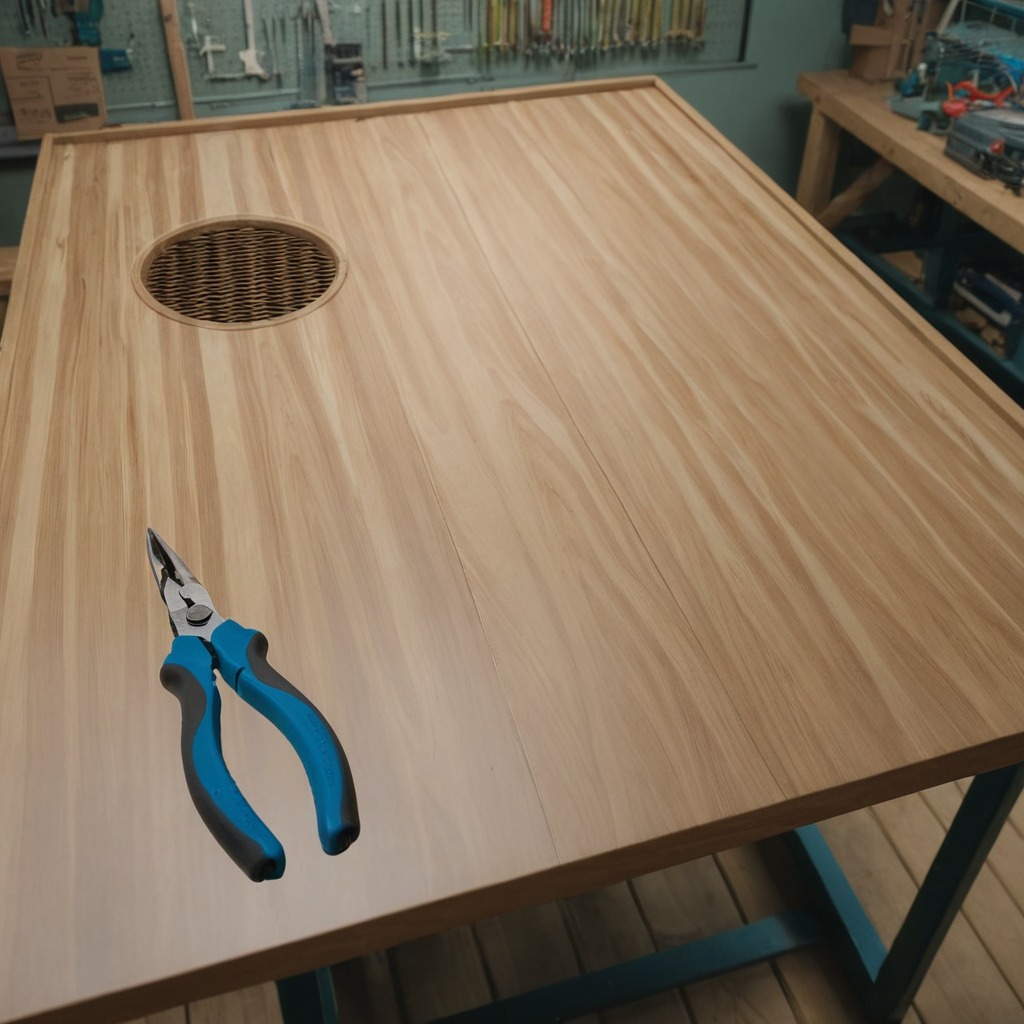
A plier is lying on a workbench inside a coastal fishing gear workshop.